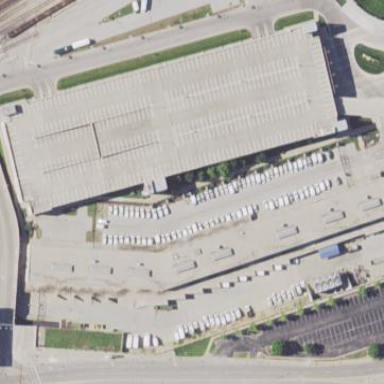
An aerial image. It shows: Building that serves as post depot.